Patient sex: F
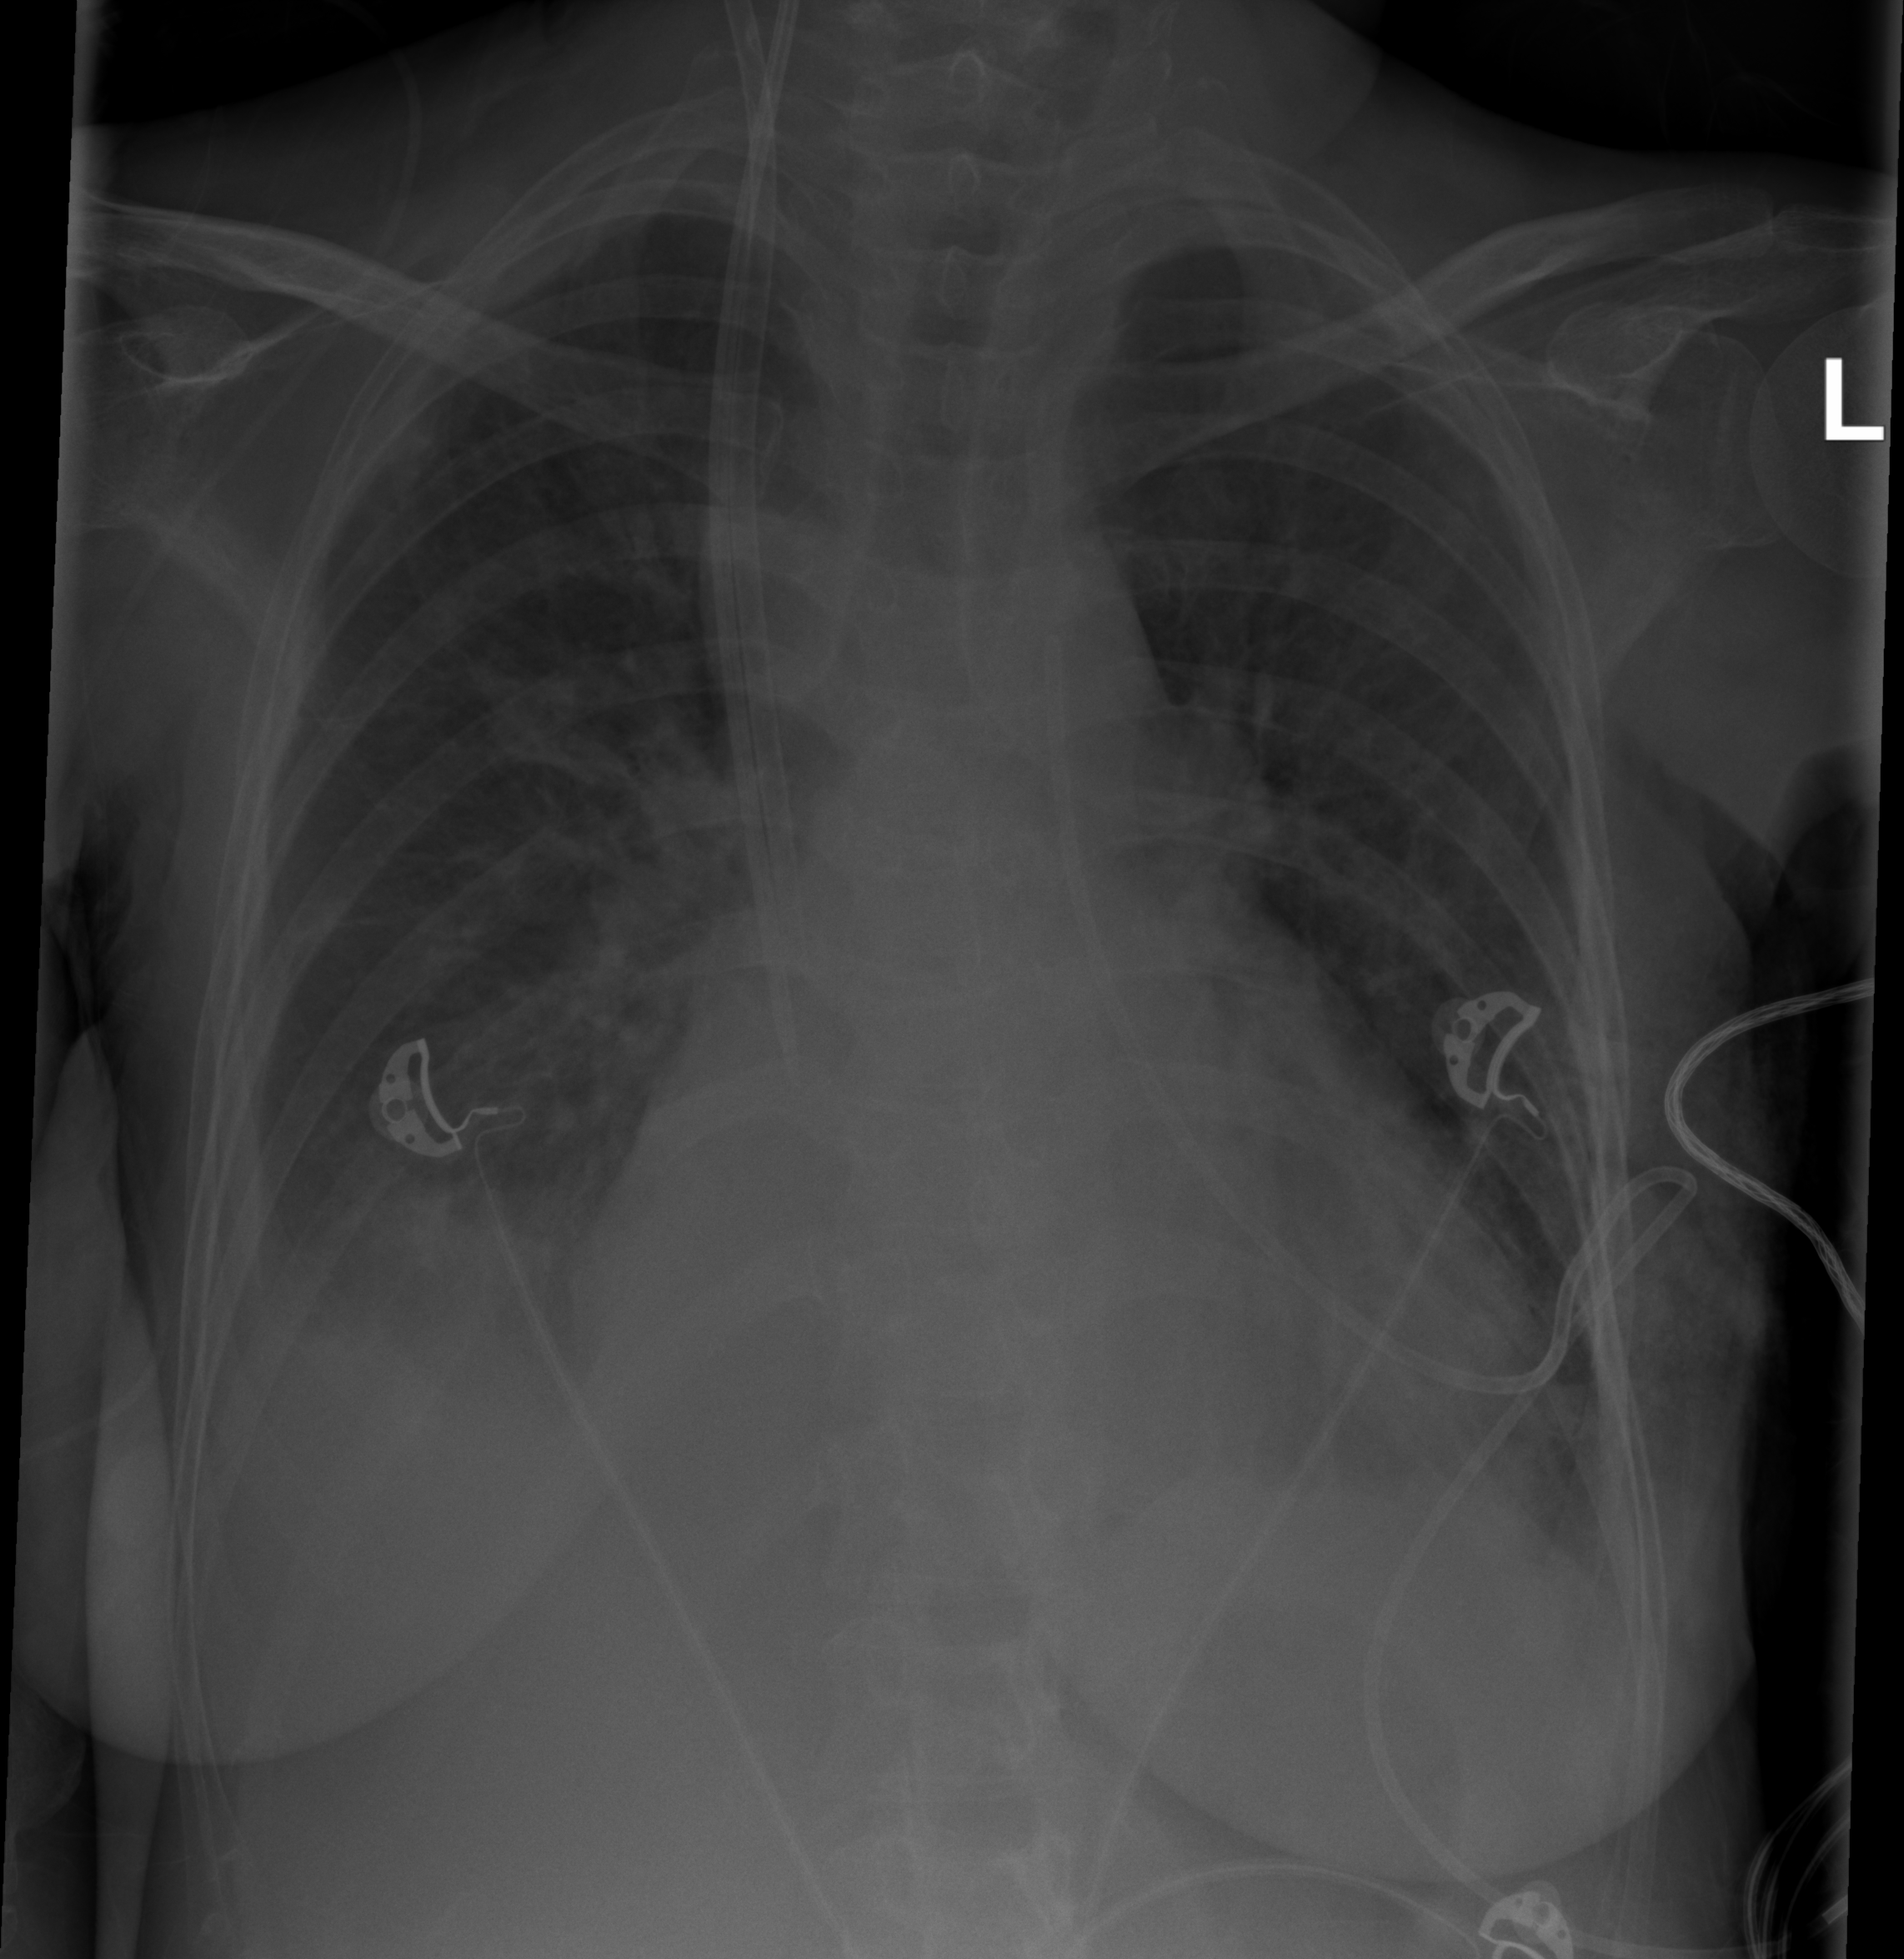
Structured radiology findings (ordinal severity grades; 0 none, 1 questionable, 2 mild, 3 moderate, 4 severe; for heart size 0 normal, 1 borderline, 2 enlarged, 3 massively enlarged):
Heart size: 2
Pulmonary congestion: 2
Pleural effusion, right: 2
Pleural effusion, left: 1
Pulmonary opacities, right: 2
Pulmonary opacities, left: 0
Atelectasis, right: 2
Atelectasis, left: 0